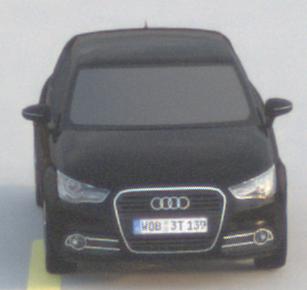
Make: Audi
Model: A1 Sportback 1.2 TFSI
Detailed model: A1 (8X) Sportback
Model produced from: 2012/03
Model produced until: 2014/11
Doors: 5
Color: black
Road condition: dry road
Daytime: sunrise or sunset
Contrast: low contrast